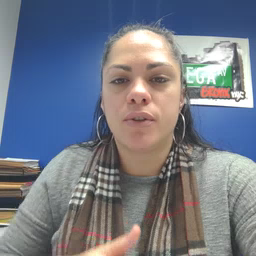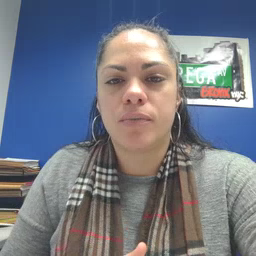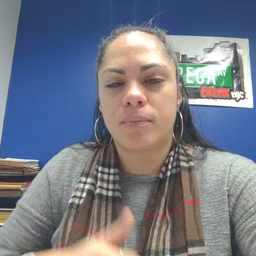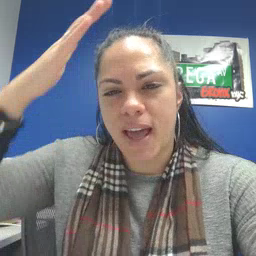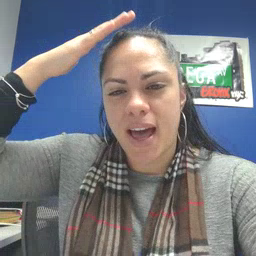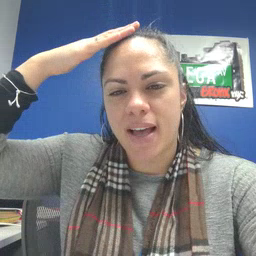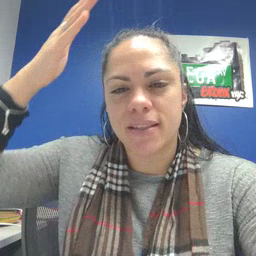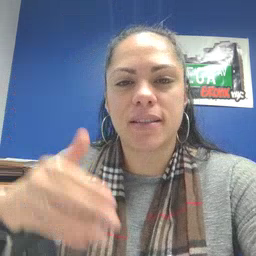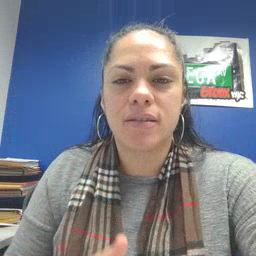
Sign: hat